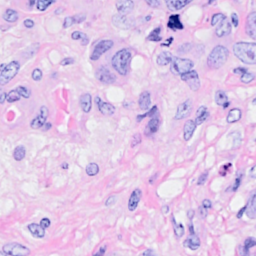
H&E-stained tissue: Breast